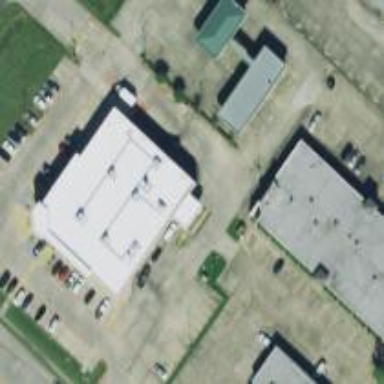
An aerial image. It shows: Pharmacy providing healthcare services.